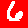
Digit: 6